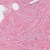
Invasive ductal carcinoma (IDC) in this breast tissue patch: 0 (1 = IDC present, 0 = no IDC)